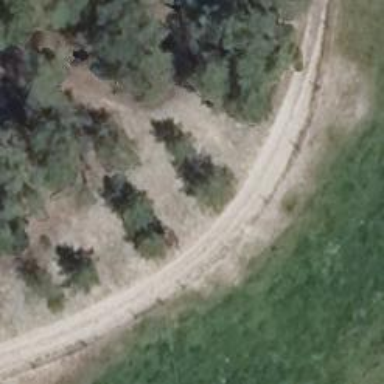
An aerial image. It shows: Sandy track with grade 4 tracktype.